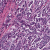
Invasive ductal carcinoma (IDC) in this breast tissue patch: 1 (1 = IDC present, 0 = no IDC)